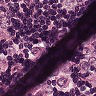
Metastatic tissue present: yes